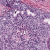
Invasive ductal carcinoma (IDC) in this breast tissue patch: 0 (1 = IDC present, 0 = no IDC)